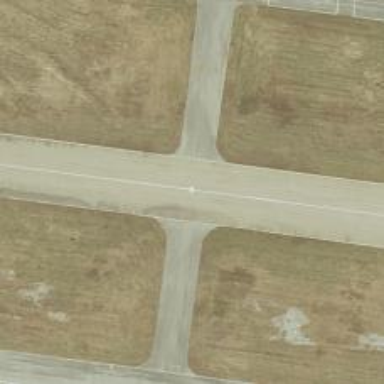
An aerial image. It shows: Asphalt taxiway in the airport.